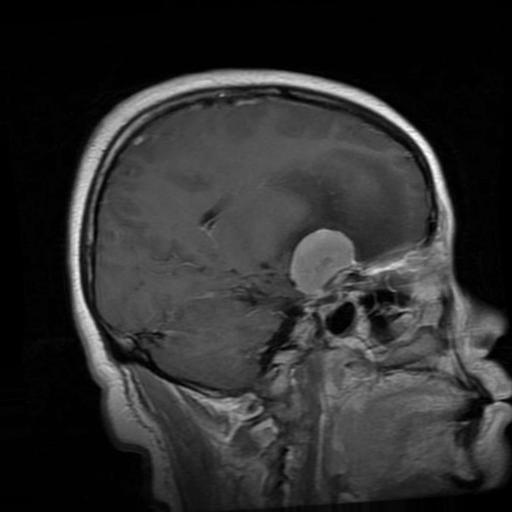
Label: meningioma